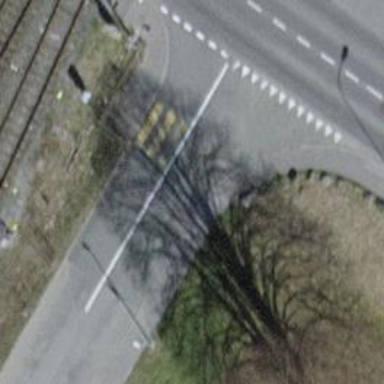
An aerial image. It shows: Marked zebra crossing on the road.